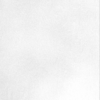
Label: dusty